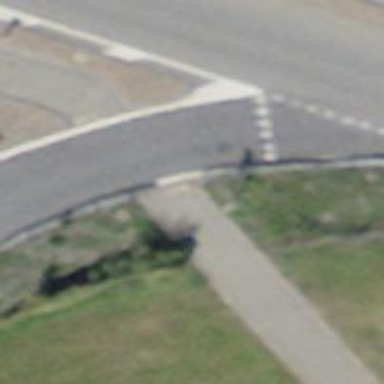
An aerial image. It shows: Unmarked crossing on the road.